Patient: sex M, age 42
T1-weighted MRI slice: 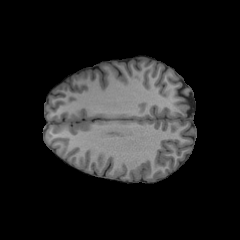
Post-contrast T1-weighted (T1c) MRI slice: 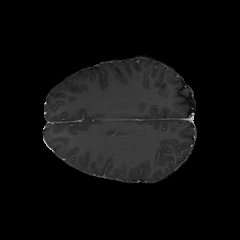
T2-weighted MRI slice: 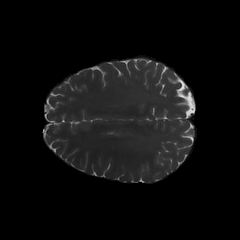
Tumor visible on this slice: no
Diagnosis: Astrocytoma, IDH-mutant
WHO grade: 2